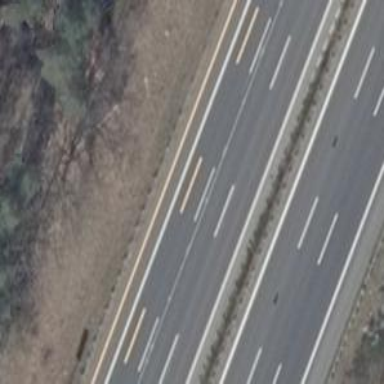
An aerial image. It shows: Asphalt motorway.